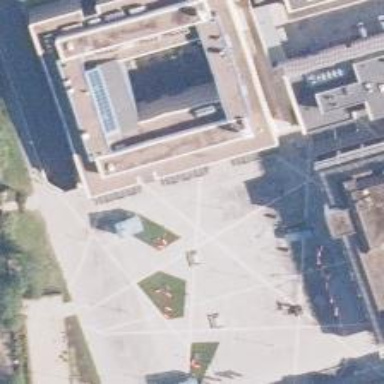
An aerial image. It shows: Public building.